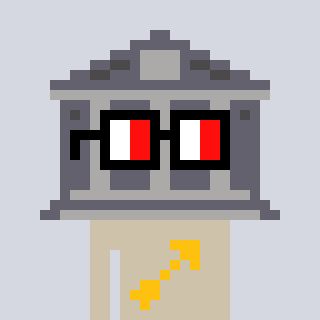
a pixel art character with square glasses with black frames and red eyes, a bank-shaped head and a bege-colored body on a cool background